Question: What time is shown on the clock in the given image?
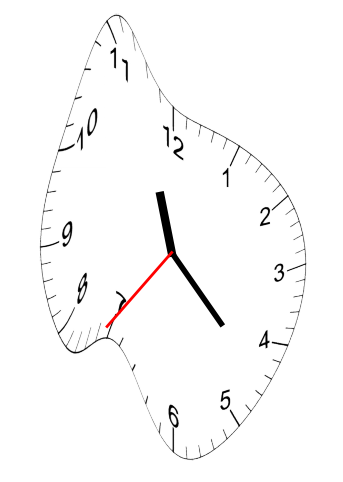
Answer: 11:22:36